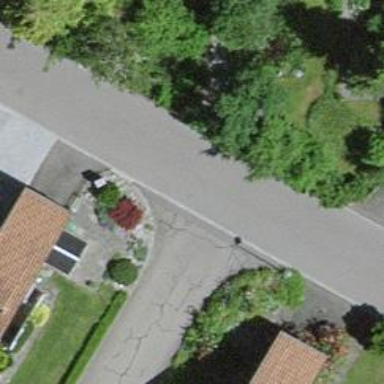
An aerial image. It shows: Living street.